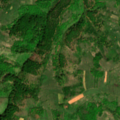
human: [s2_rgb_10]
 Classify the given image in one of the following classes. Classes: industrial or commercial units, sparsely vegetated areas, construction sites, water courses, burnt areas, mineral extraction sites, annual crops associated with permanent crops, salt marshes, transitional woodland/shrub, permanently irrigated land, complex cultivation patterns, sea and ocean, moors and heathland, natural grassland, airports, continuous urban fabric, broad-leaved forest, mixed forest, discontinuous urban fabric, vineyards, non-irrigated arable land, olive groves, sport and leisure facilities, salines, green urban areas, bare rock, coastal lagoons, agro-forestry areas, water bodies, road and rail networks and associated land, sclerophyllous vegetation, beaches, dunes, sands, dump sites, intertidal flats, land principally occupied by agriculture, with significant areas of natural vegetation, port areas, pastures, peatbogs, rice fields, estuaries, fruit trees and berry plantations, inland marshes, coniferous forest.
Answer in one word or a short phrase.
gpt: pastures, broad-leaved forest, transitional woodland/shrub